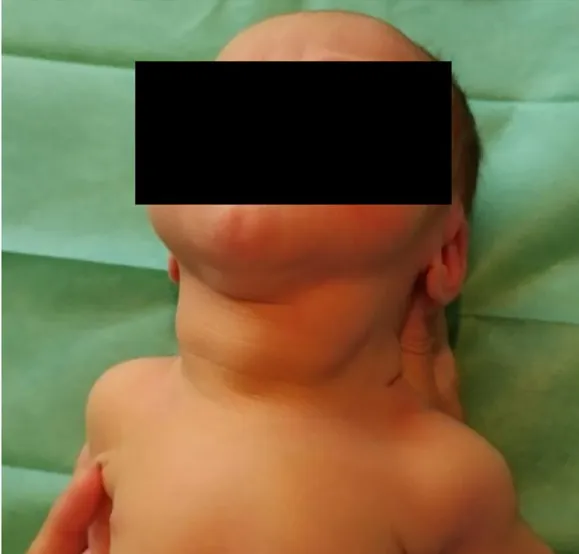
Congenital goiter detected at birth.
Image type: medical_photograph (other_medical_photograph)